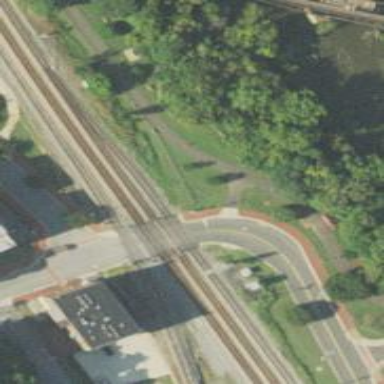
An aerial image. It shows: Uncontrolled railway crossing.